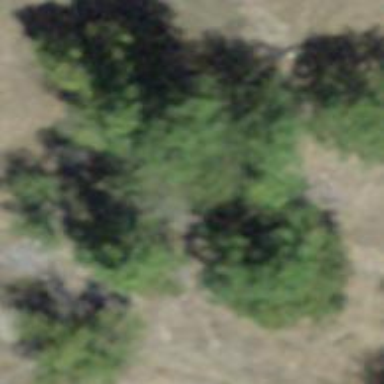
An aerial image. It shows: Forest area.